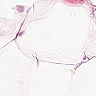
Metastatic tissue present: no